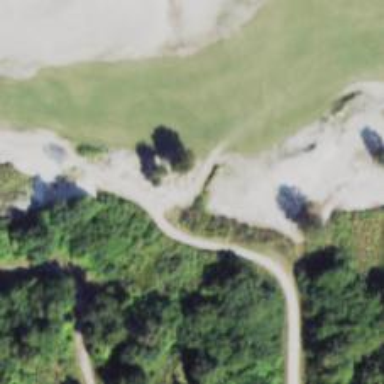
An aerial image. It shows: Path for both roads and golfers.